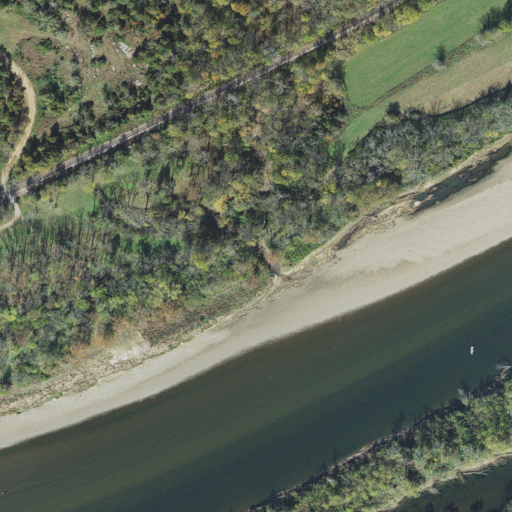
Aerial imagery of valley in Arkansas named Bishop Hollow containing deciduous forest, open water, pasture, mixed forest, woody wetlands, shrub, and herbaceous wetlands